Question: I am doing some exercizes with JDBC/MariaDB trying to implement ER schema

Bigger image at address:
<URL>
So I started creating Java software
'''
import java.sql.*;
import java.io.*;
import java.util.*;
import javax.sql.rowset.CachedRowSet;
class DBHandler_test
{
private Statement statement = null;
private Connection connection = null;
private ResultSet result = null;
public DBHandler_test()
{
}
public void createTables() throws SQLException, IOException, InstantiationException, IllegalAccessException, ClassNotFoundException
{
connection = getConnection();
statement = connection.createStatement();
statement.execute("DROP TABLE IF EXISTS Possiede");
statement.execute("DROP TABLE IF EXISTS Possiede2");
statement.execute("DROP TABLE IF EXISTS Possiede3");
statement.execute("DROP TABLE IF EXISTS Camera");
statement.execute("DROP TABLE IF EXISTS Oggetto");
statement.execute("DROP TABLE IF EXISTS Parete");
statement.execute("DROP TABLE IF EXISTS Accesso");
statement.execute("CREATE TABLE IF NOT EXISTS Camera (Nome CHAR(20) PRIMARY KEY, Estensione INT, 'Livello_1' CHAR(20), 'Livello_2' CHAR(20), 'Livello_3' CHAR(20), 'Livello_4' CHAR(20))");
statement.execute("CREATE TABLE IF NOT EXISTS Accesso (IdA INTEGER PRIMARY KEY, Coordinata__X INTEGER, Coordinata__Y INTEGER)");
statement.execute("CREATE TABLE IF NOT EXISTS Oggetto (IdO INTEGER PRIMARY KEY, Nome CHAR(20), Coordinata_X INTEGER, Coordinata_Y INTEGER)");
statement.execute("CREATE TABLE IF NOT EXISTS Parete (IdP INTEGER PRIMARY KEY, Coordinata_X CHAR(10), Coordinata_Y CHAR(10))");
statement.execute("CREATE TABLE IF NOT EXISTS Possiede (IdO INTEGER NOT NULL, Nome CHAR(20), PRIMARY KEY (IdO), FOREIGN KEY (Nome) REFERENCES Camera(Nome), FOREIGN KEY (IdO) REFERENCES Oggetto(IdO))");
statement.execute("CREATE TABLE IF NOT EXISTS Possiede2 (IdA INTEGER NOT NULL, Nome CHAR(20) NOT NULL, Coordinata_X INTEGER, Coordinata_Y INTEGER, PRIMARY KEY (IdA,Nome), FOREIGN KEY (IdA) REFERENCES Accesso(IdA), FOREIGN KEY (Nome) REFERENCES Camera(Nome))");
statement.execute("CREATE TABLE IF NOT EXISTS Possiede3 (IdP INTEGER NOT NULL, Nome CHAR(20) NOT NULL, PRIMARY KEY (IdP, Nome), FOREIGN KEY (Nome) REFERENCES Camera(Nome), FOREIGN KEY (IdP) REFERENCES Parete(IdP))");
connection.close();
}
public void insertRoomsEntries() throws SQLException, IOException, InstantiationException, IllegalAccessException, ClassNotFoundException
{
connection = getConnection();
statement = connection.createStatement();
statement.execute("INSERT INTO Oggetto(IdO, Nome, Coordinata_X, Coordinata_Y) VALUES (1,'Cappelliera',3,2)");
statement.execute("INSERT INTO Oggetto(IdO, Nome, Coordinata_X, Coordinata_Y) VALUES (2,'Attaccapanni',6,5)");
statement.execute("INSERT INTO Oggetto(IdO, Nome, Coordinata_X, Coordinata_Y) VALUES (3,'Letto matrimoniale',3,10)");
statement.execute("INSERT INTO Oggetto(IdO, Nome, Coordinata_X, Coordinata_Y) VALUES (4,'Comodino',3,9)");
statement.execute("INSERT INTO Oggetto(IdO, Nome, Coordinata_X, Coordinata_Y) VALUES (5,'Comodino',3,12)");
statement.execute("INSERT INTO Oggetto(IdO, Nome, Coordinata_X, Coordinata_Y) VALUES (6,'Armadio',7,3)");
statement.execute("INSERT INTO Oggetto(IdO, Nome, Coordinata_X, Coordinata_Y) VALUES (7,'Bidet',8,2)");
statement.execute("INSERT INTO Oggetto(IdO, Nome, Coordinata_X, Coordinata_Y) VALUES (8,'Water',10,2)");
statement.execute("INSERT INTO Oggetto(IdO, Nome, Coordinata_X, Coordinata_Y) VALUES (9,'Lavandino',9,4)");
statement.execute("INSERT INTO Oggetto(IdO, Nome, Coordinata_X, Coordinata_Y) VALUES (10,'Doccia',12,3)");
statement.execute("INSERT INTO Oggetto(IdO, Nome, Coordinata_X, Coordinata_Y) VALUES (11,'Televisione',14,4)");
statement.execute("INSERT INTO Oggetto(IdO, Nome, Coordinata_X, Coordinata_Y) VALUES (12,'Divano',17,5)");
statement.execute("INSERT INTO Oggetto(IdO, Nome, Coordinata_X, Coordinata_Y) VALUES (13,'Tavolo',20,3)");
statement.execute("INSERT INTO Oggetto(IdO, Nome, Coordinata_X, Coordinata_Y) VALUES (14,'Frigo',21,8)");
statement.execute("INSERT INTO Oggetto(IdO, Nome, Coordinata_X, Coordinata_Y) VALUES (15,'Lavello',19,12)");
statement.execute("INSERT INTO Oggetto(IdO, Nome, Coordinata_X, Coordinata_Y) VALUES (16,'Cestino',16,8)");
statement.execute("INSERT INTO Oggetto(IdO, Nome, Coordinata_X, Coordinata_Y) VALUES (17,'Letto',8,9)");
statement.execute("INSERT INTO Oggetto(IdO, Nome, Coordinata_X, Coordinata_Y) VALUES (18,'Comodino',7,8)");
statement.execute("INSERT INTO Oggetto(IdO, Nome, Coordinata_X, Coordinata_Y) VALUES (19,'Cassettiera',11,8)");
statement.execute("INSERT INTO Camera VALUES ('Ingresso', 28, 'Ingresso', 'NULL', 'NULL', 'NULL')");
statement.execute("INSERT INTO Camera VALUES ('Camera da letto 1', 20, 'Ingresso', 'Camera da letto 1', 'NULL', 'NULL')");
statement.execute("INSERT INTO Camera VALUES ('Bagno', 18, 'Ingresso', 'Corridoio 1', 'Bagno', 'NULL')");
statement.execute("INSERT INTO Camera VALUES ('Corridoio 1', 20, 'Ingresso', 'Corridoio 1', 'NULL', 'NULL')");
statement.execute("INSERT INTO Camera VALUES ('Salotto', 48, 'Ingresso', 'Corridoio 1', 'NULL', 'NULL')");
statement.execute("INSERT INTO Camera VALUES ('Camera da letto 2', 15, 'Ingresso', 'Corridoio 2', 'Camera da letto 2', 'NULL')");
statement.execute("INSERT INTO Camera VALUES ('Ripostiglio', 12, 'Ingresso', 'Corridoio 2', 'Ripostiglio', 'NULL')");
statement.execute("INSERT INTO Camera VALUES ('Cucina', 30, 'Ingresso', 'Corridoio 1', 'Salotto', 'Cucina')");
statement.execute("INSERT INTO Accesso VALUES (1, 6, 5)");
statement.execute("INSERT INTO Accesso VALUES (2, 6, 7)");
statement.execute("INSERT INTO Accesso VALUES (3, 11, 4)");
statement.execute("INSERT INTO Accesso VALUES (4, 13, 5)");
statement.execute("INSERT INTO Accesso VALUES (5, 18, 7)");
statement.execute("INSERT INTO Accesso VALUES (6, 6, 12)");
statement.execute("INSERT INTO Accesso VALUES (7, 10, 11)");
statement.execute("INSERT INTO Accesso VALUES (8, 14, 12)");
connection.close();
}
public static Connection getConnection()
throws SQLException, IOException, InstantiationException, IllegalAccessException, ClassNotFoundException
{
Properties props = new Properties();
FileInputStream in = new FileInputStream("/home/caterpillar/workspace/BDC_esercitazione/src/database.properties");
props.load(in);
in.close();
String drivers = props.getProperty("jdbc.drivers");
if (drivers != null)
System.setProperty("jdbc.drivers", drivers);
String url = props.getProperty("jdbc.url");
String username = props.getProperty("jdbc.username");
String password = props.getProperty("jdbc.password");
Class.forName(drivers).newInstance();
return DriverManager.getConnection(url, username, password);
}
public static void main(String[] args)
{
DBHandler_test dbHandler = new DBHandler_test();
try
{
dbHandler.createTables();
dbHandler.insertRoomsEntries();
}
catch (SQLException e)
{
e.printStackTrace();
}
catch (IOException e)
{
e.printStackTrace();
}
catch (InstantiationException e)
{
e.printStackTrace();
}
catch (IllegalAccessException e)
{
e.printStackTrace();
}
catch (ClassNotFoundException e)
{
e.printStackTrace();
}
}
}
'''
but when I open Possiede2 table in PHPmyadmin I see that is empty. How is it possible? Camera and Accesso tables are not empty. Did I made any mistakes in SQL commands?
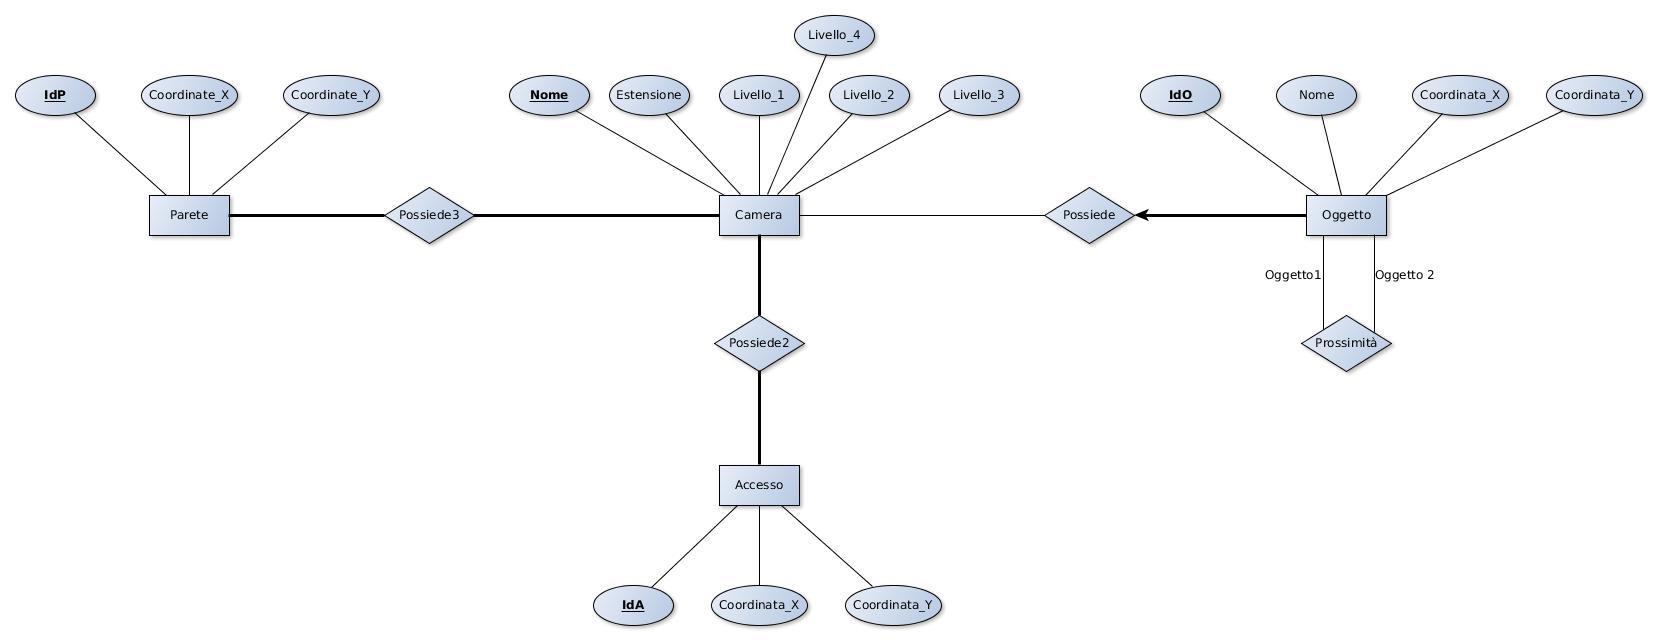
Answer: I thought that referencing keys would have let Camera and Accesso to be present in Possiede2 but it seems to not be. So I have to manually enter entries, being carefull to choice entries that are in Camera and Accesso tables.
One example of SQL code:
'''
INSERT INTO Possiede2 VALUES (6, 'Ingresso', 6, 12)
'''